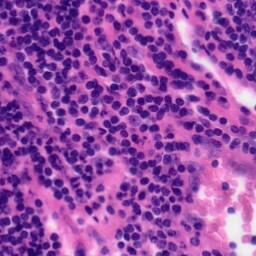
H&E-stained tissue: Tonsil